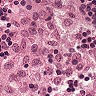
Metastatic tissue present: no